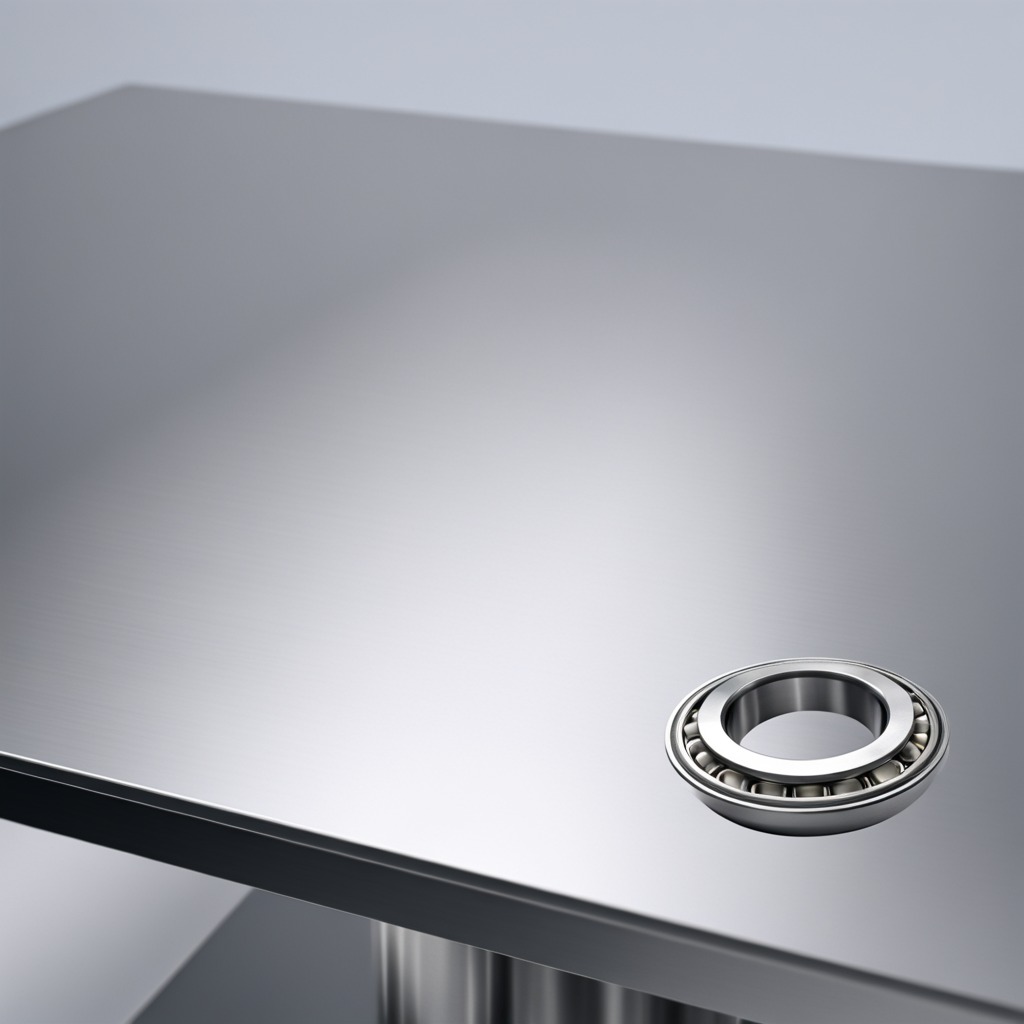
A metal ball bearing is lying on a stainless steel table in a high-end prototyping lab.